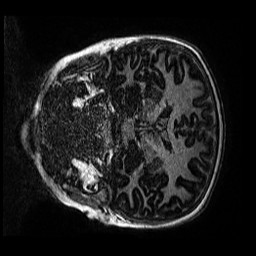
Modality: MP2RAGE
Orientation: coronal
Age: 11
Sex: female
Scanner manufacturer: siemens
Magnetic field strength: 3 T
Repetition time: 4 s
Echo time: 0.00299 s